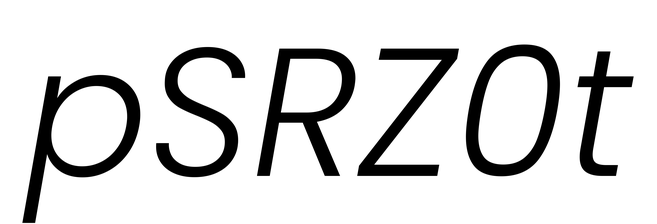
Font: Poppins-LightItalic